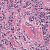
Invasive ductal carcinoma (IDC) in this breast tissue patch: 1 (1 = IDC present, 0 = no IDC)